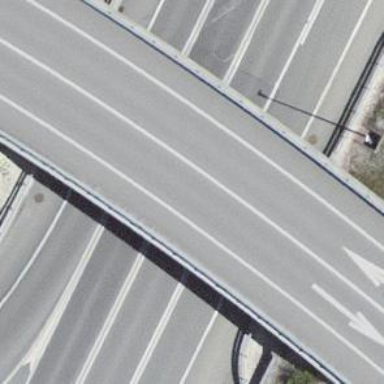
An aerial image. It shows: Asphalt road classified as trunk highway.